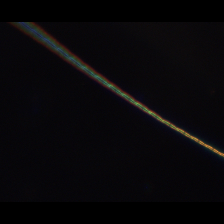
Taxon: Psuedo-nitzschia
Group: Diatoms